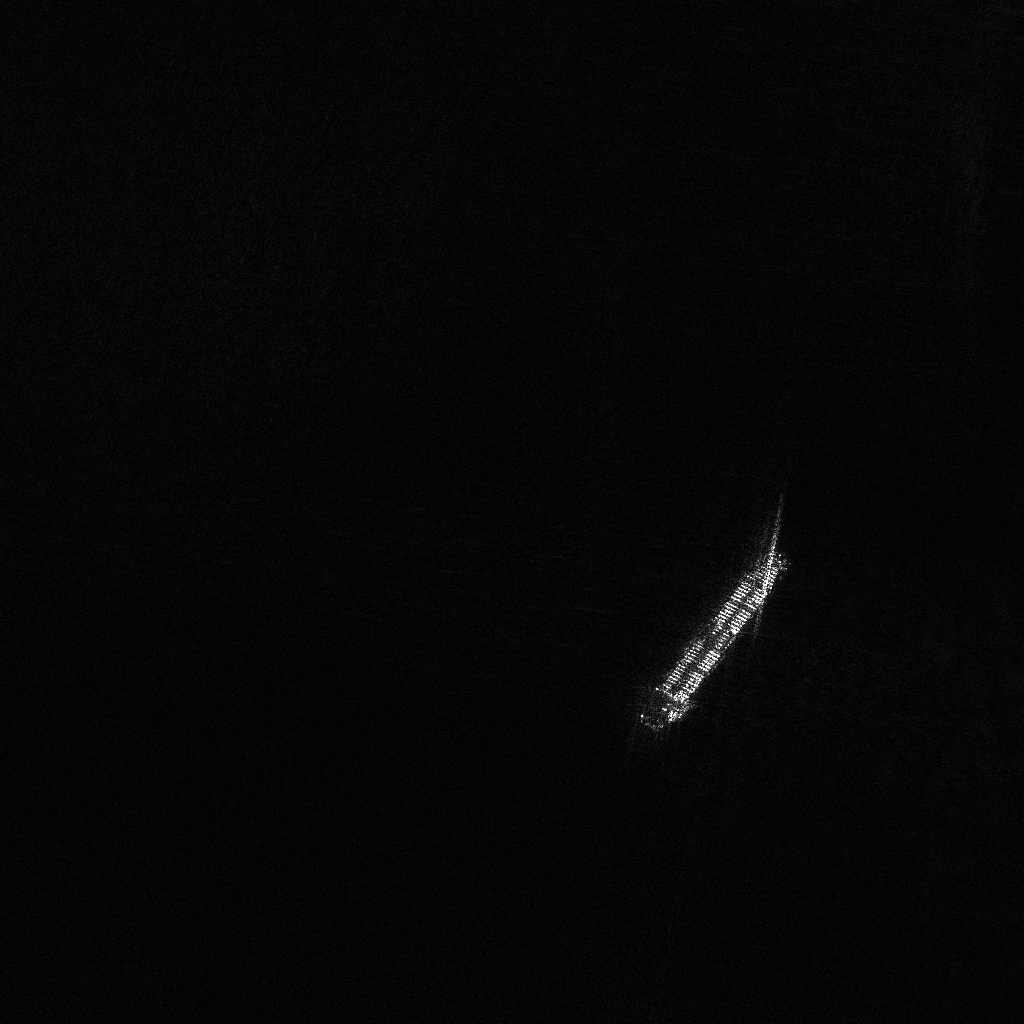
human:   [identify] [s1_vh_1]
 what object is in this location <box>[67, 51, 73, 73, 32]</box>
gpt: <ref>1 large cell-container at the right</ref>